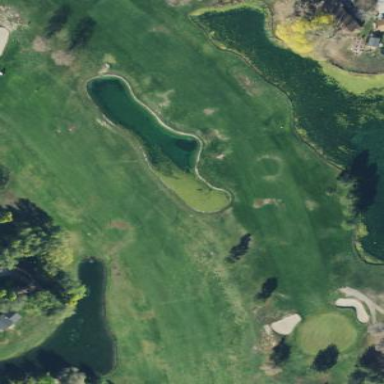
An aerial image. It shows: Water hazard on golf course.